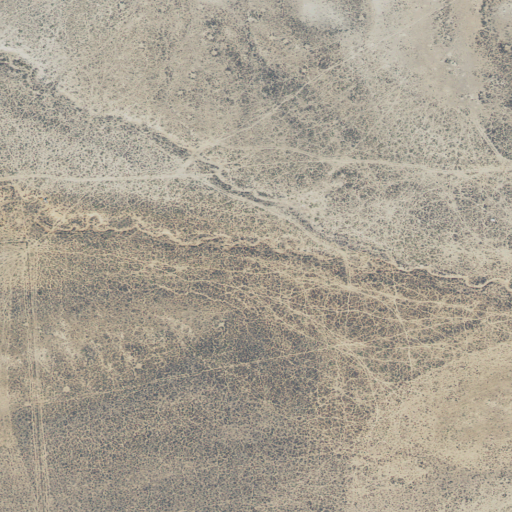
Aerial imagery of valley in Utah named Harris Hollow containing only shrub